Field crop: maize
Growth stage: 2
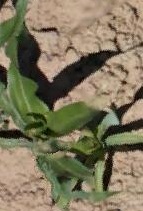
Species: maize